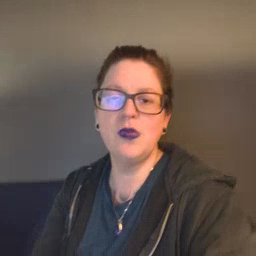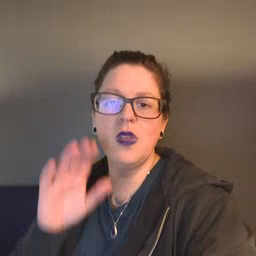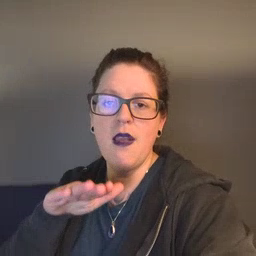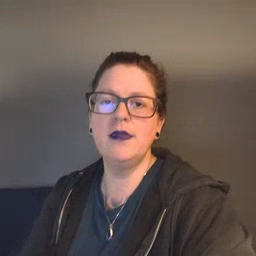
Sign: on